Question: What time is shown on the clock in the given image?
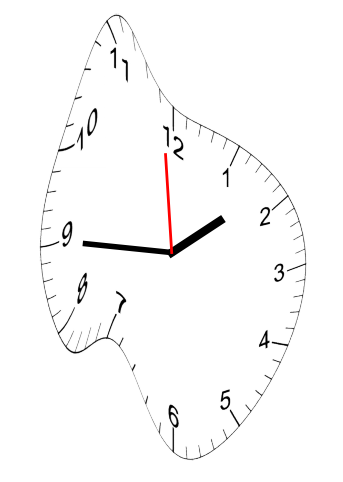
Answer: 01:44:59